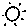
Label: sun